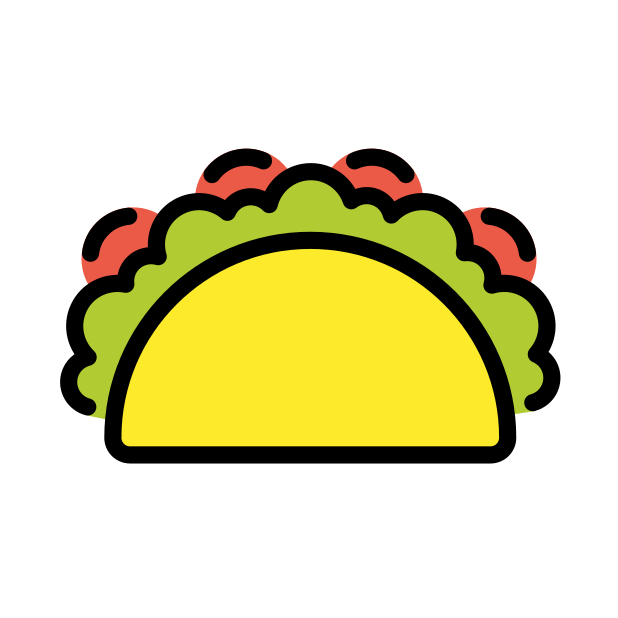
taco